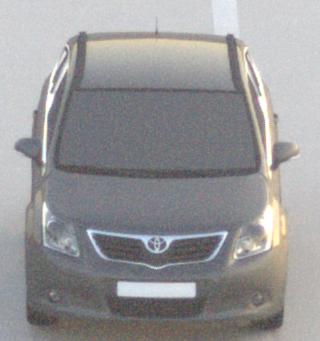
Make: Toyota
Model: Avensis 1.6
Detailed model: Avensis (T27) Notch Back
Model produced from: 2009/01
Model produced until: 2010/08
Doors: 4
Color: gray
Road condition: dry road
Daytime: sunrise or sunset
Contrast: low contrast